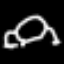
Label: frog